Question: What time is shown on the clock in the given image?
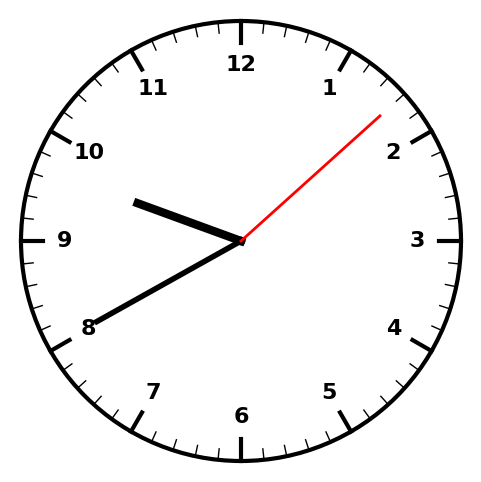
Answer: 09:40:08